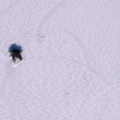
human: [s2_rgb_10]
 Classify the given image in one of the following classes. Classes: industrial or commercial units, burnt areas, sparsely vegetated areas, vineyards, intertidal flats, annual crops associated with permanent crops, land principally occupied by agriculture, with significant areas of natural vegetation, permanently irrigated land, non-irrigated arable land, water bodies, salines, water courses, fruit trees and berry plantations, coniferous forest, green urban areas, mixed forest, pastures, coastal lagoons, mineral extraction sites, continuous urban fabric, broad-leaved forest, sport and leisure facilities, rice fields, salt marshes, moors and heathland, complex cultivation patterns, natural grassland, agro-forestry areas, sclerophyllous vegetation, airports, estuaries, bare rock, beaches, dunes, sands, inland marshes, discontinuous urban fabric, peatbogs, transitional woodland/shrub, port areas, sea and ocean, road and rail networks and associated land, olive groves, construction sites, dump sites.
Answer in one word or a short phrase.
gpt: sea and ocean